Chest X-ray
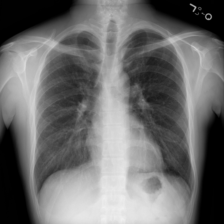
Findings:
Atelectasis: negative
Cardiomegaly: negative
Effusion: negative
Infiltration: negative
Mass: negative
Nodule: negative
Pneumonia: negative
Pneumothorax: negative
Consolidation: negative
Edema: negative
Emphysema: negative
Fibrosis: negative
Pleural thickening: negative
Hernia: negative